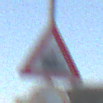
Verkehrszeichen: Bahnuebergang
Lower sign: UeberholverbotKraftfahrzeuge
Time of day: SunriseSunset
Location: Outdoor (RoadRail)
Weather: PartlyCloudy
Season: NotSpecified
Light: Natural